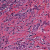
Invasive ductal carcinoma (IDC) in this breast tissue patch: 1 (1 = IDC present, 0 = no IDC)